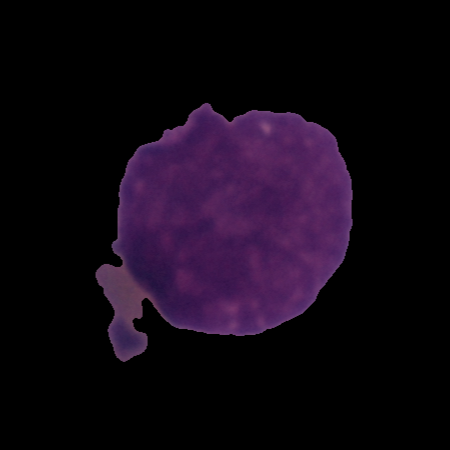
Label: cancer